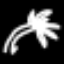
Label: palm tree